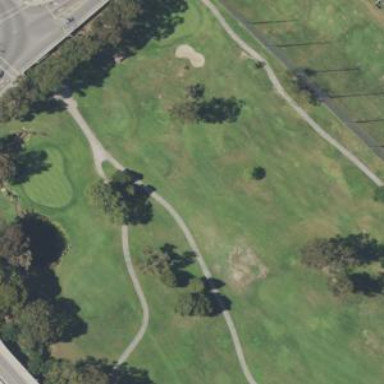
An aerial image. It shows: Grassy area designated as golf tee.